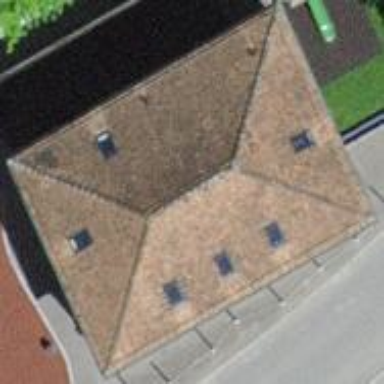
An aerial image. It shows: Kindergarten building.